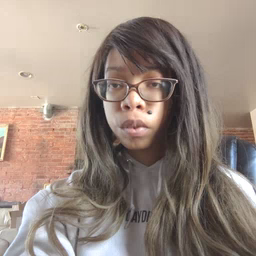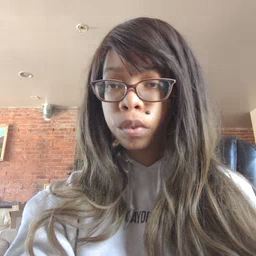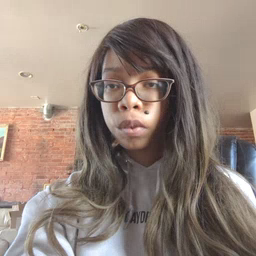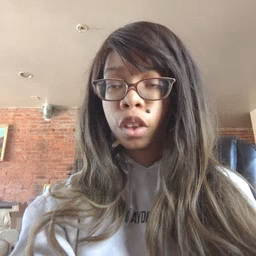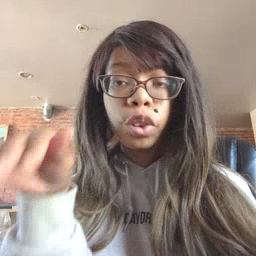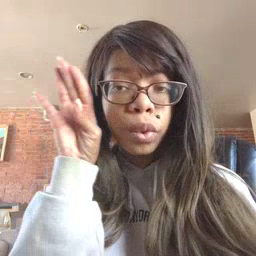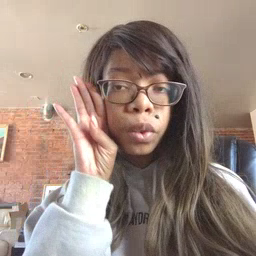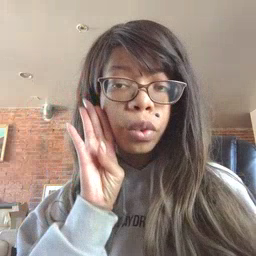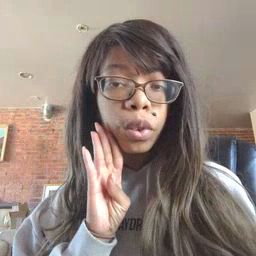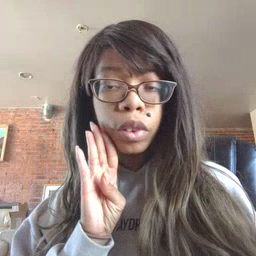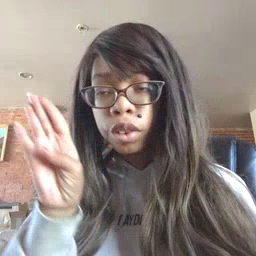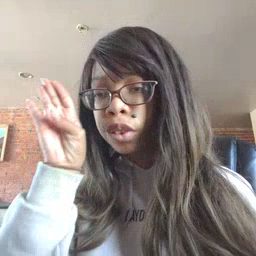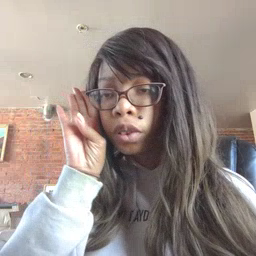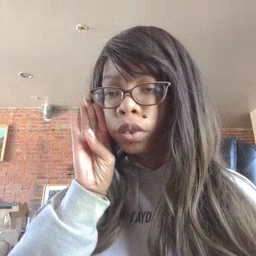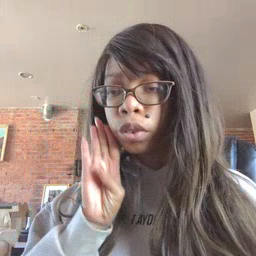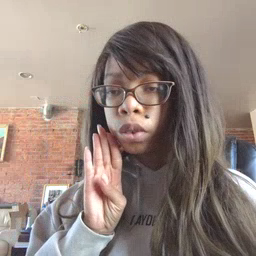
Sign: brown